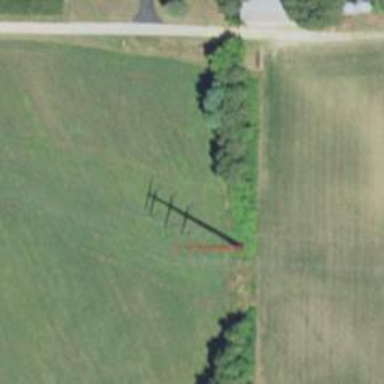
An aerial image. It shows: Power tower.